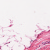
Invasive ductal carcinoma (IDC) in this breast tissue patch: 0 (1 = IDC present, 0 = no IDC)